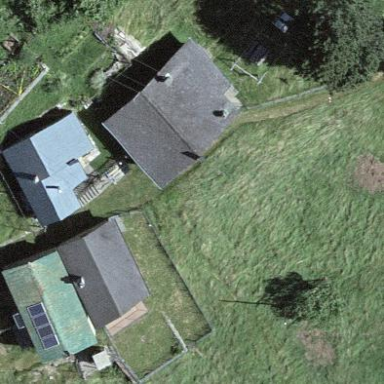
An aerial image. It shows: Simple house.